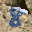
Label: 8